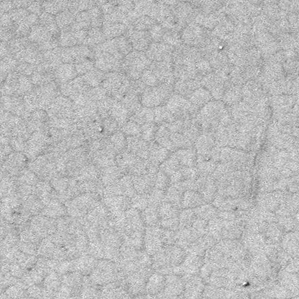
Label: frost